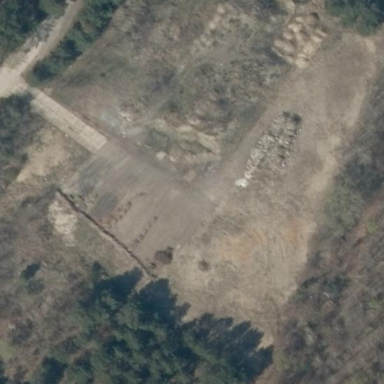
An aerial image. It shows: Brownfield site.